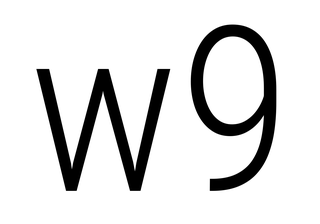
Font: Roboto_Condensed_Light